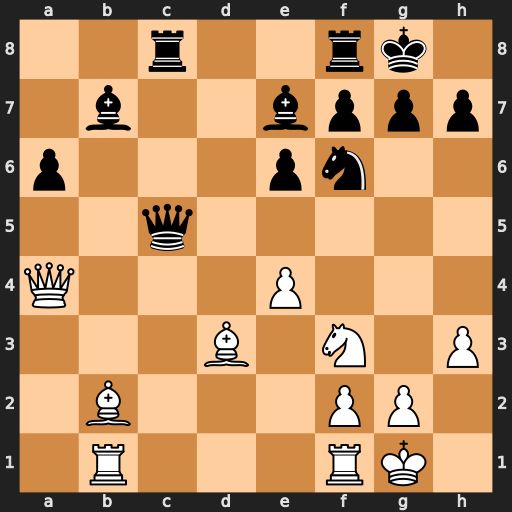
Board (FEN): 2r2rk1/1b2bppp/p3pn2/2q5/Q3P3/3B1N1P/1B3PP1/1R3RK1
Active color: w
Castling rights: -
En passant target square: -
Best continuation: Bxf6 Bxf6 Rxb7